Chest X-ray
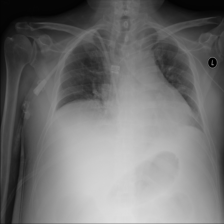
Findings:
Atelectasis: positive
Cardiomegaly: negative
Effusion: negative
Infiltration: negative
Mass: negative
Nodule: negative
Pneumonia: negative
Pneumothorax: negative
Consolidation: negative
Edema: negative
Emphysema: negative
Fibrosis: negative
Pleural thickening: negative
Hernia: negative